【题型】解答题　【知识点】立体几何　【难度】medium
\textbf{变式7}（2025•奉贤区二模）将一块边长为10cm的正方形铁片制作一个正四棱锥的容器罩。同学们设计了甲、乙、丙三个不同的方案，各自裁下阴影部分，用余下的制作成正四棱锥容器罩，形如最右边的图。甲和丙是去制作有盖的容器罩，乙是去制作无盖的容器罩。假设加工过程中铁片损失忽略不计。设甲、乙、丙中白色的四个等腰三角形的底边分别是\(x\)，\(m\)，\(n\)。

（I）请你选择其中的某一个方案，而且只需选一个方案（选择超过一个方案的，按第一个方案处理）。你选择的方案是\underline{\quad\quad}，求解以下2个问题：
（1）求出所选方案相对应的棱锥的侧面积\(S(x)\)，\(S(m)\)，\(S(n)\)；
（2）求出所选方案相对应棱锥的体积\(V(x)\)，\(V(m)\)，\(V(n)\)的最大值。
（II）假设三个方案中相应的体积最大值分别记作\(V(x)_{\max}\)，\(V(m)_{\max}\)，\(V(n)_{\max}\)，请直接写出三者的大小关系\underline{\quad\quad\quad\quad\quad\quad\quad\quad\quad\quad\quad\quad\quad\quad\quad\quad\quad\quad\quad\quad\quad}。（不写判断理由与过程）

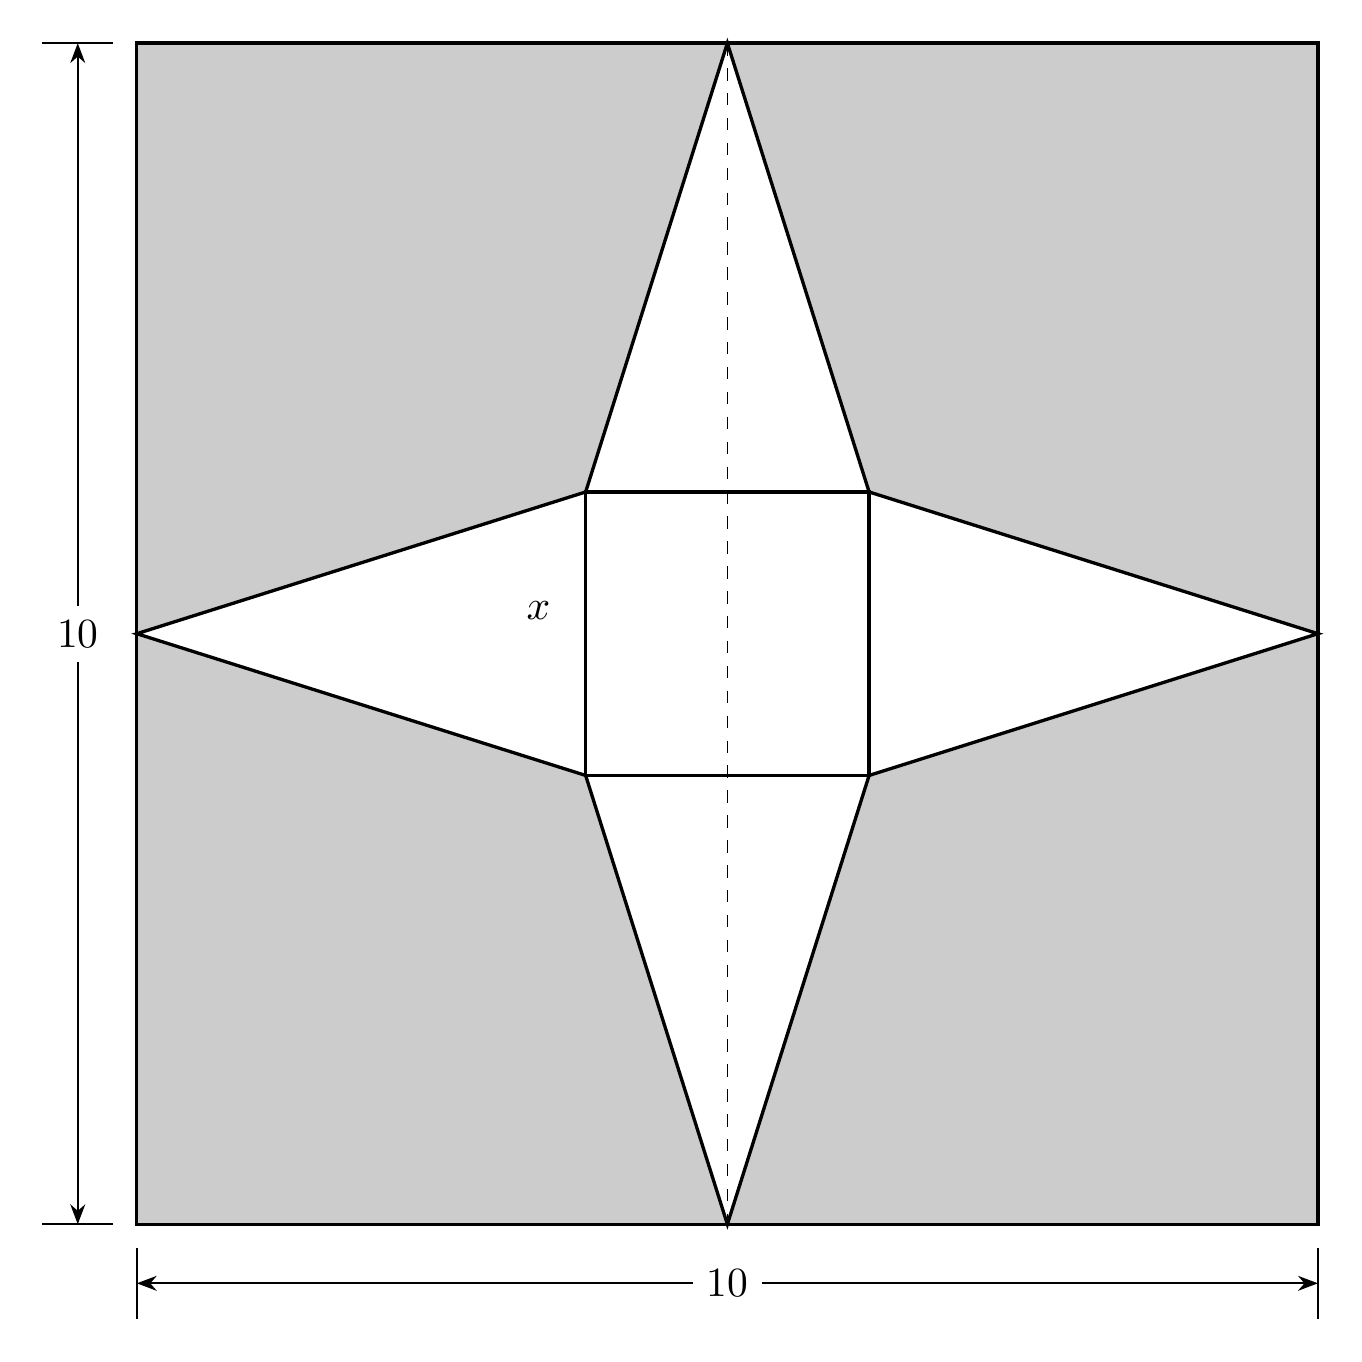
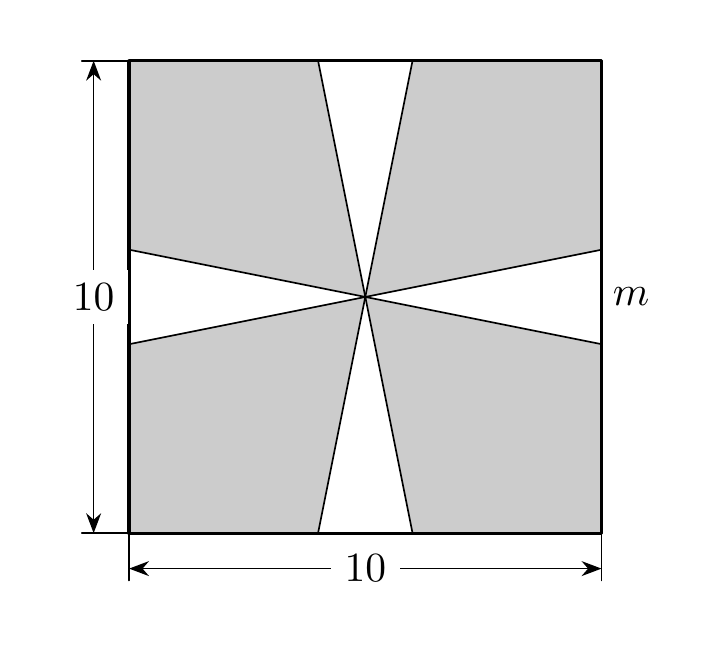
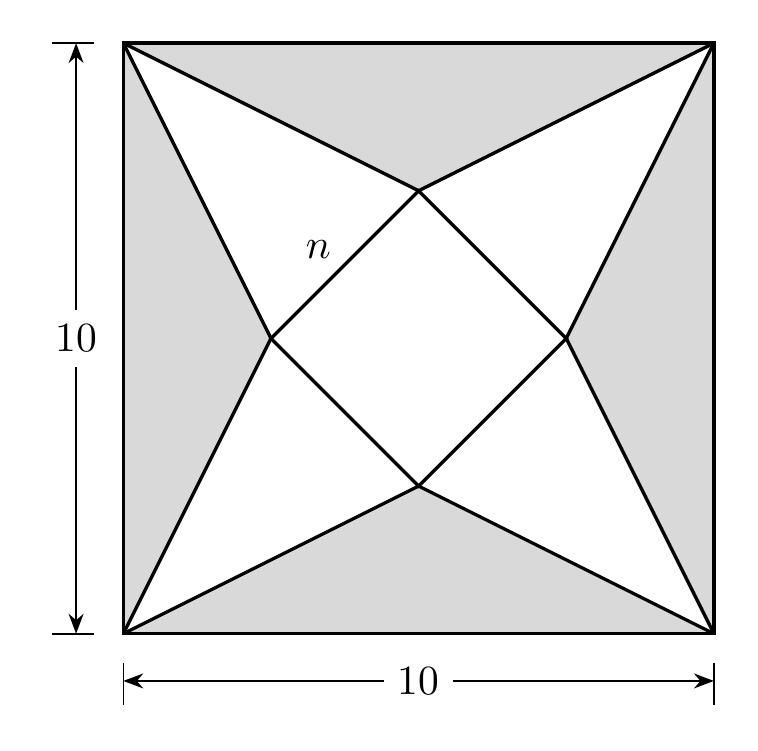
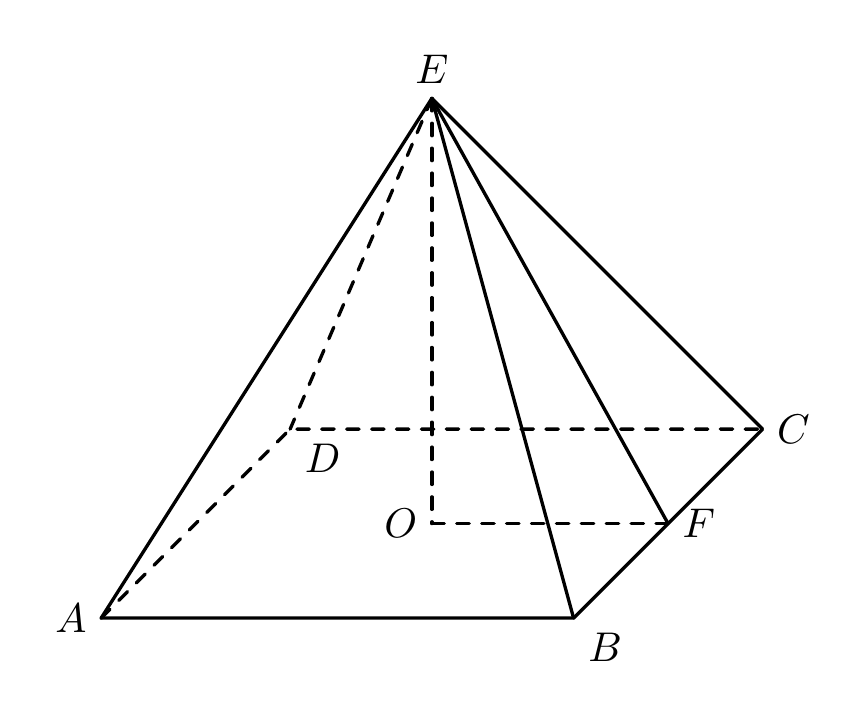
【解答】
\noindent
【答案】$(I)$ 选项见解析，\textcircled{1}答案见解析；\textcircled{2}答案见解析；
$(II)$ $V(m)_{\max} > V(n)_{\max} > V(x)_{\max}$。
\vspace{1em}
\noindent
【分析】$(I)$ \textcircled{1}根据所选方案，确定正四棱锥的底面边长和斜高，可得出正四棱锥的侧面积的表达式；\textcircled{2}根据所选方案，确定正四棱锥的底面面积和高，可得出正四棱锥体积的表达式，然后结合导数求其最大值；$(II)$ 根据$(I)$中的结果可得出结论。
\vspace{1em}
\noindent
【解答】解：$(I)$ 根据题目，甲、乙、丙中白色的四个等腰三角形的底边分别是\(x\)，\(m\)，\(n\)。
选择甲方案：
（1）\(S_{\text{侧}}(x) = \frac{1}{2}x \cdot \left(5 - \frac{x}{2}\right) \cdot 4 = 10x - x^2 \ (0 < x < 10)\)，
（2）该正四棱锥的高\(h(x) = \sqrt{\left(5 - \frac{x}{2}\right)^2 - \left(\frac{x}{2}\right)^2} = \sqrt{25 - 5x} \ (0 < x < 10)\)，
\[
\therefore V(x) = \frac{1}{3}S_{\text{底}}(x) \cdot h(x) = \frac{1}{3}x^2\sqrt{25 - 5x} = \frac{1}{6}\sqrt{25x^4 - 5x^5} \ (0 < x < 10),
\]
设\(g(x) = 25x^4 - 5x^5 \ (0 < x < 10)\)，则\(g'(x) = 100x^3 - 25x^4 \ (0 < x < 10)\)，
\(\therefore\) 函数\(y = g(x)\)在区间\((0,4)\)上严格增，在区间\((4,10)\)上严格减，
\(\therefore\) 当\(x = 4\)时，\(V(x)_{\max} = \frac{16\sqrt{5}}{3}\)。
选择乙方案：
（1）\(S_{\text{侧}}(m) = \frac{1}{2}m \cdot 5 \cdot 4 = 10m \ (0 < m < 10)\)，
（2）该正四棱锥的高\(h(m) = \sqrt{5^2 - \left(\frac{m}{2}\right)^2} = \sqrt{25 - \frac{m^2}{4}} \ (0 < m < 10)\)，
\[
\therefore V(m) = \frac{1}{3}S_{\text{底}}(m) \cdot h(m) = \frac{1}{3}m^2\sqrt{25 - \frac{m^2}{4}} = \frac{1}{6}\sqrt{100m^4 - m^6} \ (0 < m < 10),
\]
设\(g(m) = 100m^4 - m^6 \ (0 < m < 10)\)，则\(g'(m) = 400m^3 - 6m^5 \ (0 < m < 10)\)，
\(\therefore\) 函数\(y = g(m)\)在区间\(\left(0, \frac{10}{3}\sqrt{6}\right)\)上严格增，在区间\(\left(\frac{10}{3}\sqrt{6}, 10\right)\)上严格减，
\(\therefore\) 当\(m = \frac{10\sqrt{6}}{3}\)时，\(V(m)_{\max} = \frac{1000\sqrt{3}}{27}\)。
选择丙方案：
（1）\(S(n) = \frac{1}{2}n(5\sqrt{2} - \frac{n}{2}) \cdot 2 = -n^2 + 10\sqrt{2}n \ (0 < n < 5\sqrt{2})\)，
（2）该正四棱锥的高\(h(n) = \sqrt{\left(5\sqrt{2} - \frac{n}{2}\right)^2 - \left(\frac{1}{2}n\right)^2} = \sqrt{50 - 5\sqrt{2}n} \ (0 < n < 5\sqrt{2})\)，
\[
V(n) = \frac{1}{3}n^2\sqrt{50 - 5\sqrt{2}n} = \frac{1}{3}\sqrt{50n^4 - 5\sqrt{2}n^5} \ (0 < n < 5\sqrt{2}),
\]
\(f(n) = 50n^4 - 5\sqrt{2}n^5\)，\(\therefore f'(n) = 400n^3 - 25\sqrt{2}n^4\)，
所以函数\(y = f(n)\)在区间\((0, 4\sqrt{2})\)上严格增，在区间\((4\sqrt{2}, 5\sqrt{2})\)上严格减，
所以当\(n = 4\sqrt{2}\)时，\(V(n)_{\max} = \frac{32\sqrt{10}}{3}\)。
$(II)$ 甲乙丙中总面积一样，由于乙的方案是不需要盖，所以相应的侧面积多了，因此凭直觉猜想乙的体积最大，可以猜想：\(V(m)_{\max} > V(n)_{\max} > V(x)_{\max}\)。